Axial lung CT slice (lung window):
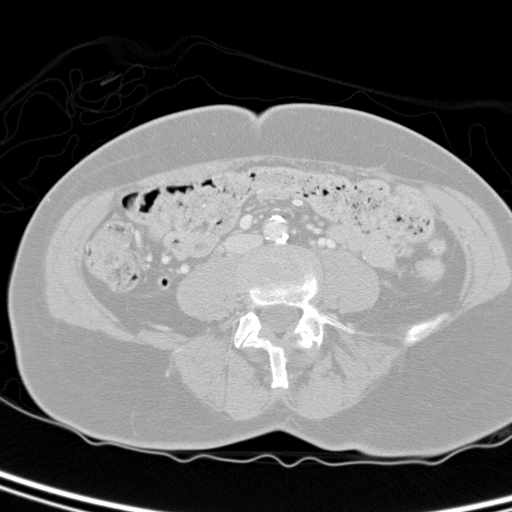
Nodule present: no